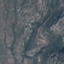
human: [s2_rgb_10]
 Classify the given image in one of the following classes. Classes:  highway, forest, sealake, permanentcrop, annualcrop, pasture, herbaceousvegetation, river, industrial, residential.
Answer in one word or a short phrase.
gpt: HerbaceousVegetation